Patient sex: M
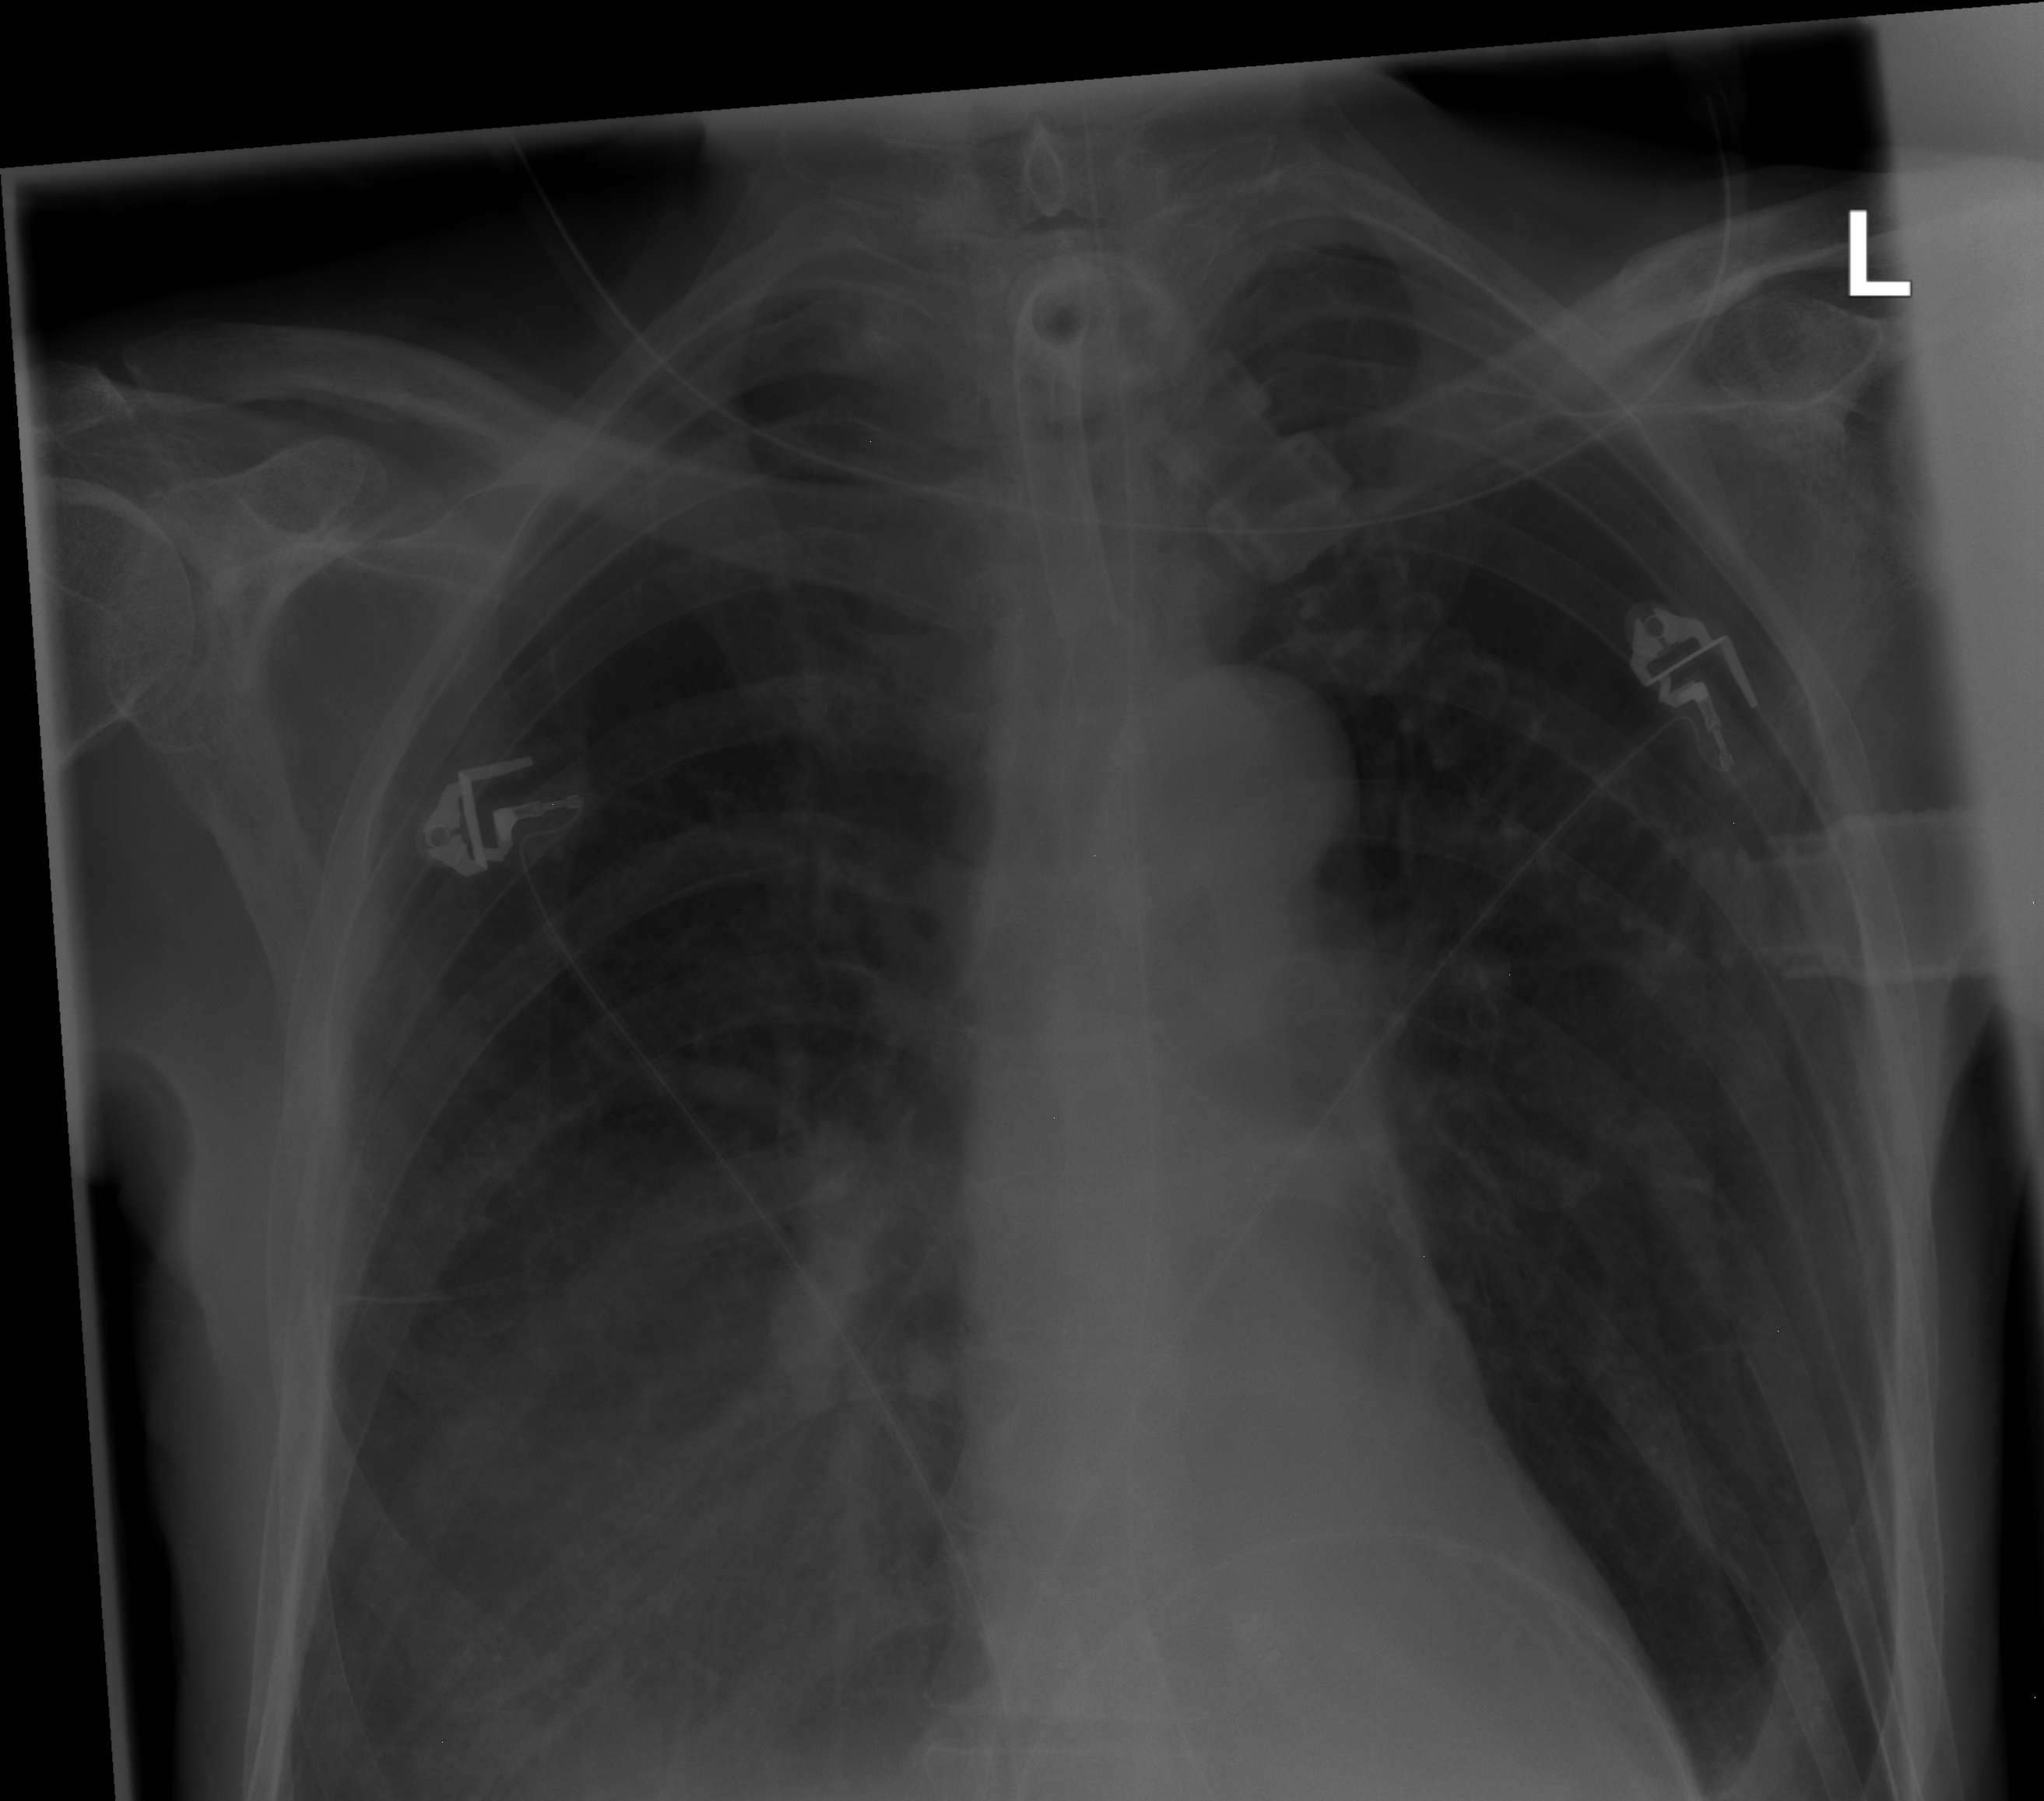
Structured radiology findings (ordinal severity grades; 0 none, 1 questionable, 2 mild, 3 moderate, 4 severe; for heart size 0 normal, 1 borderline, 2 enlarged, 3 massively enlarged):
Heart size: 2
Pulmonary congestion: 0
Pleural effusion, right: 2
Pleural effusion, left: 0
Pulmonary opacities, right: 2
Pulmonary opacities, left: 1
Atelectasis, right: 2
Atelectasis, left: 1